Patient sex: M
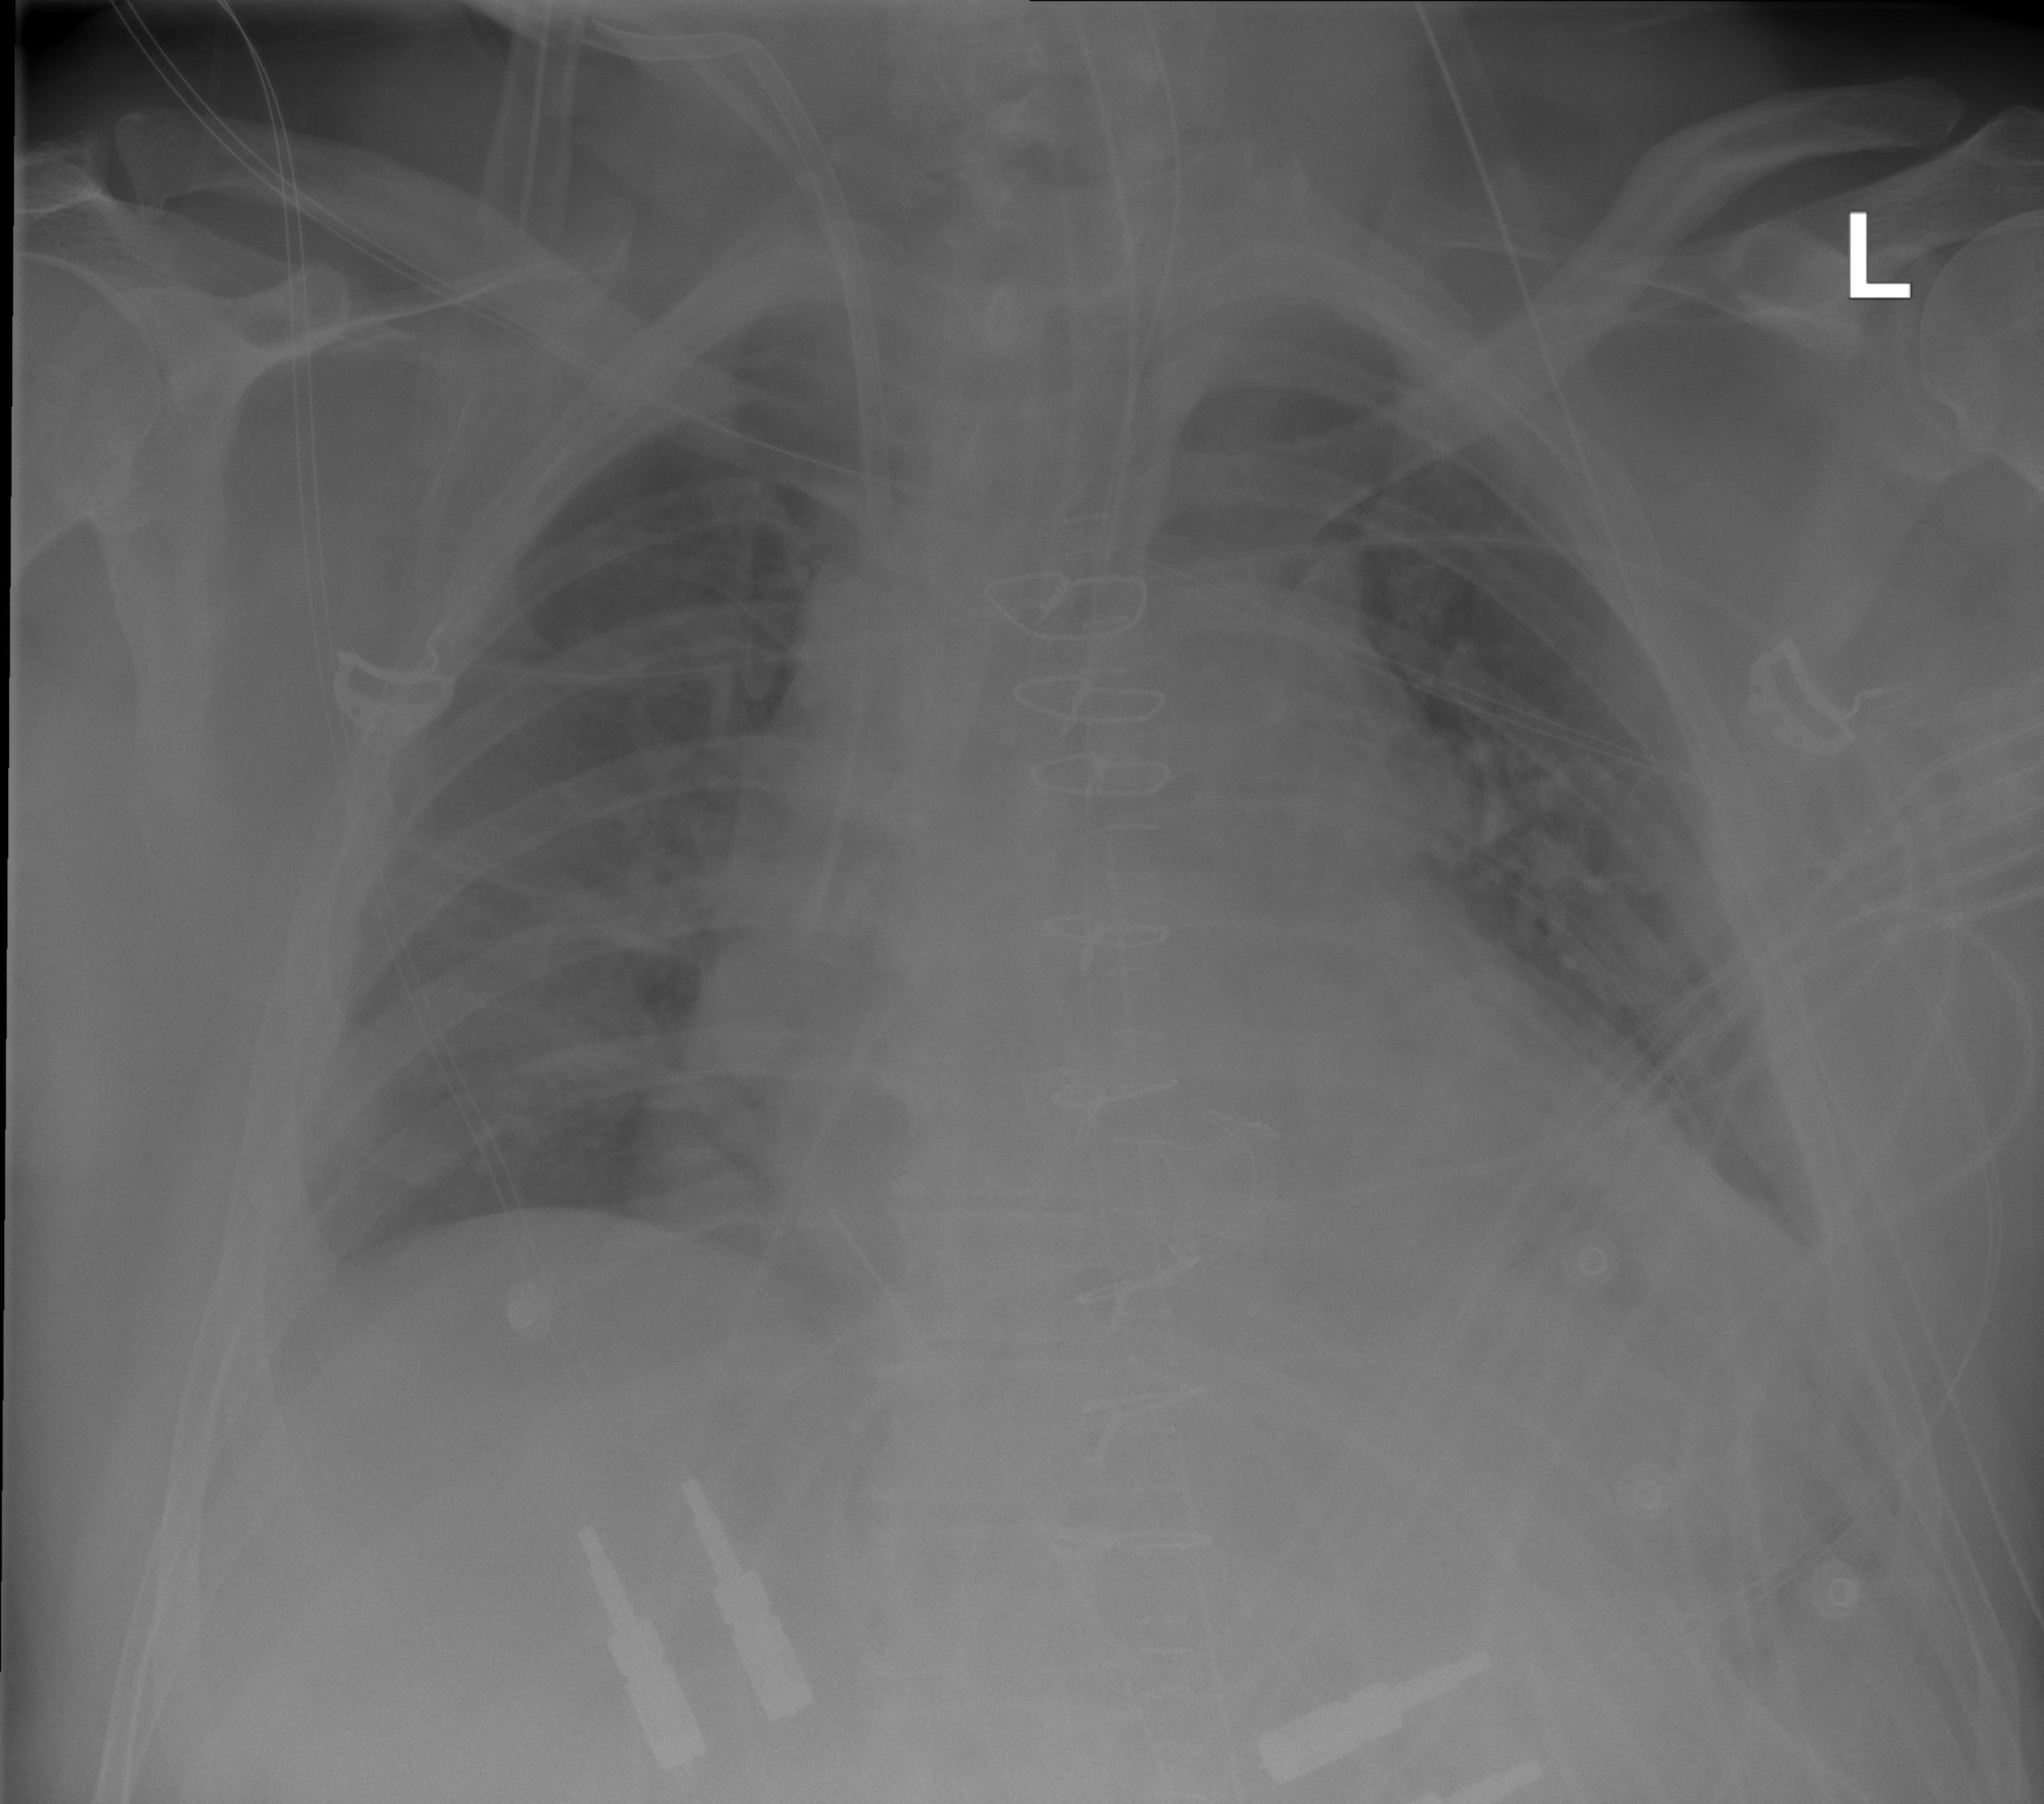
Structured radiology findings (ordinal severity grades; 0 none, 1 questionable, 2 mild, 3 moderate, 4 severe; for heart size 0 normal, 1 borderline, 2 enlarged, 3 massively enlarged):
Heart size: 2
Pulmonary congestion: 2
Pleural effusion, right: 2
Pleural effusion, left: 2
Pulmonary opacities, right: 0
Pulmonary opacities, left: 0
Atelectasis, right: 2
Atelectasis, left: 2